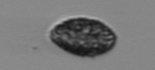
Label: Pseudochattonella_farcimen